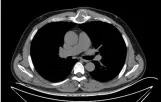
Appearance and preoperative images of the patients. Female patient, and . Sagittal views ,. Reconstruction of tumour on CT is demonstrated.
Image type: radiology (ct)